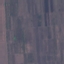
Land use / land cover: PermanentCrop